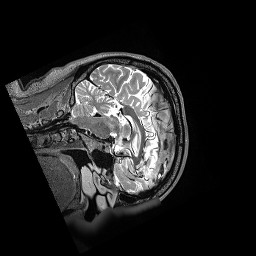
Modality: T2w
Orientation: sagittal
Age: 62
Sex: female